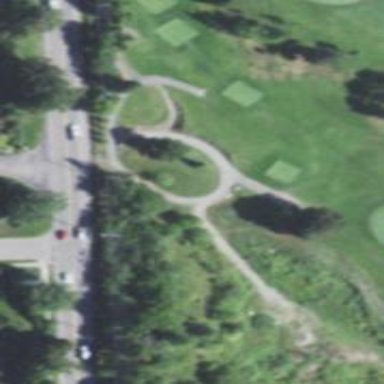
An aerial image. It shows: Path for both roads and golfers.